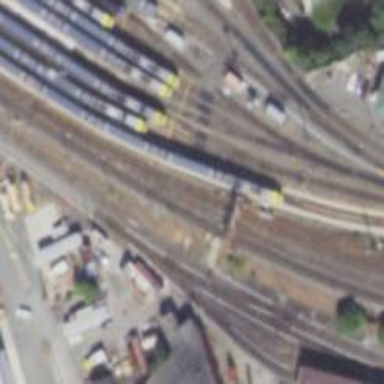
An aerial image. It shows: Railway crossing.